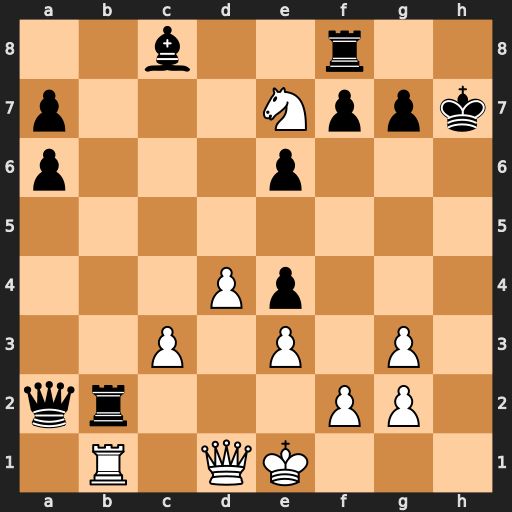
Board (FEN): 2b2r2/p3Nppk/p3p3/8/3Pp3/2P1P1P1/qr3PP1/1R1QK3
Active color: w
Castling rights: -
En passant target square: -
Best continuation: Qh5#